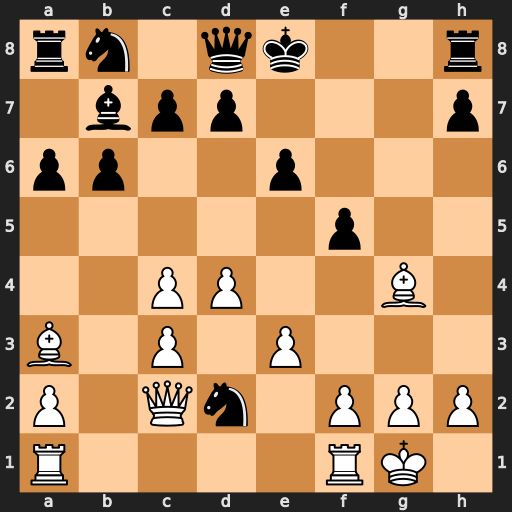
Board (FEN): rn1qk2r/1bpp3p/pp2p3/5p2/2PP2B1/B1P1P3/P1Qn1PPP/R4RK1
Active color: w
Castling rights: kq
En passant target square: -
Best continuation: Bh5#